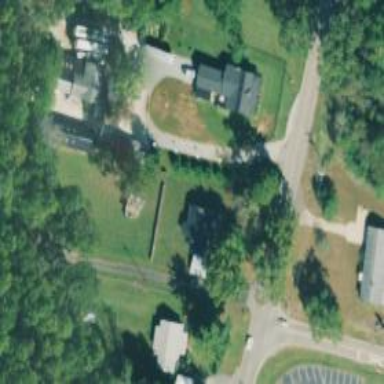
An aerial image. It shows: Driveway leading to service road.